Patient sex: F
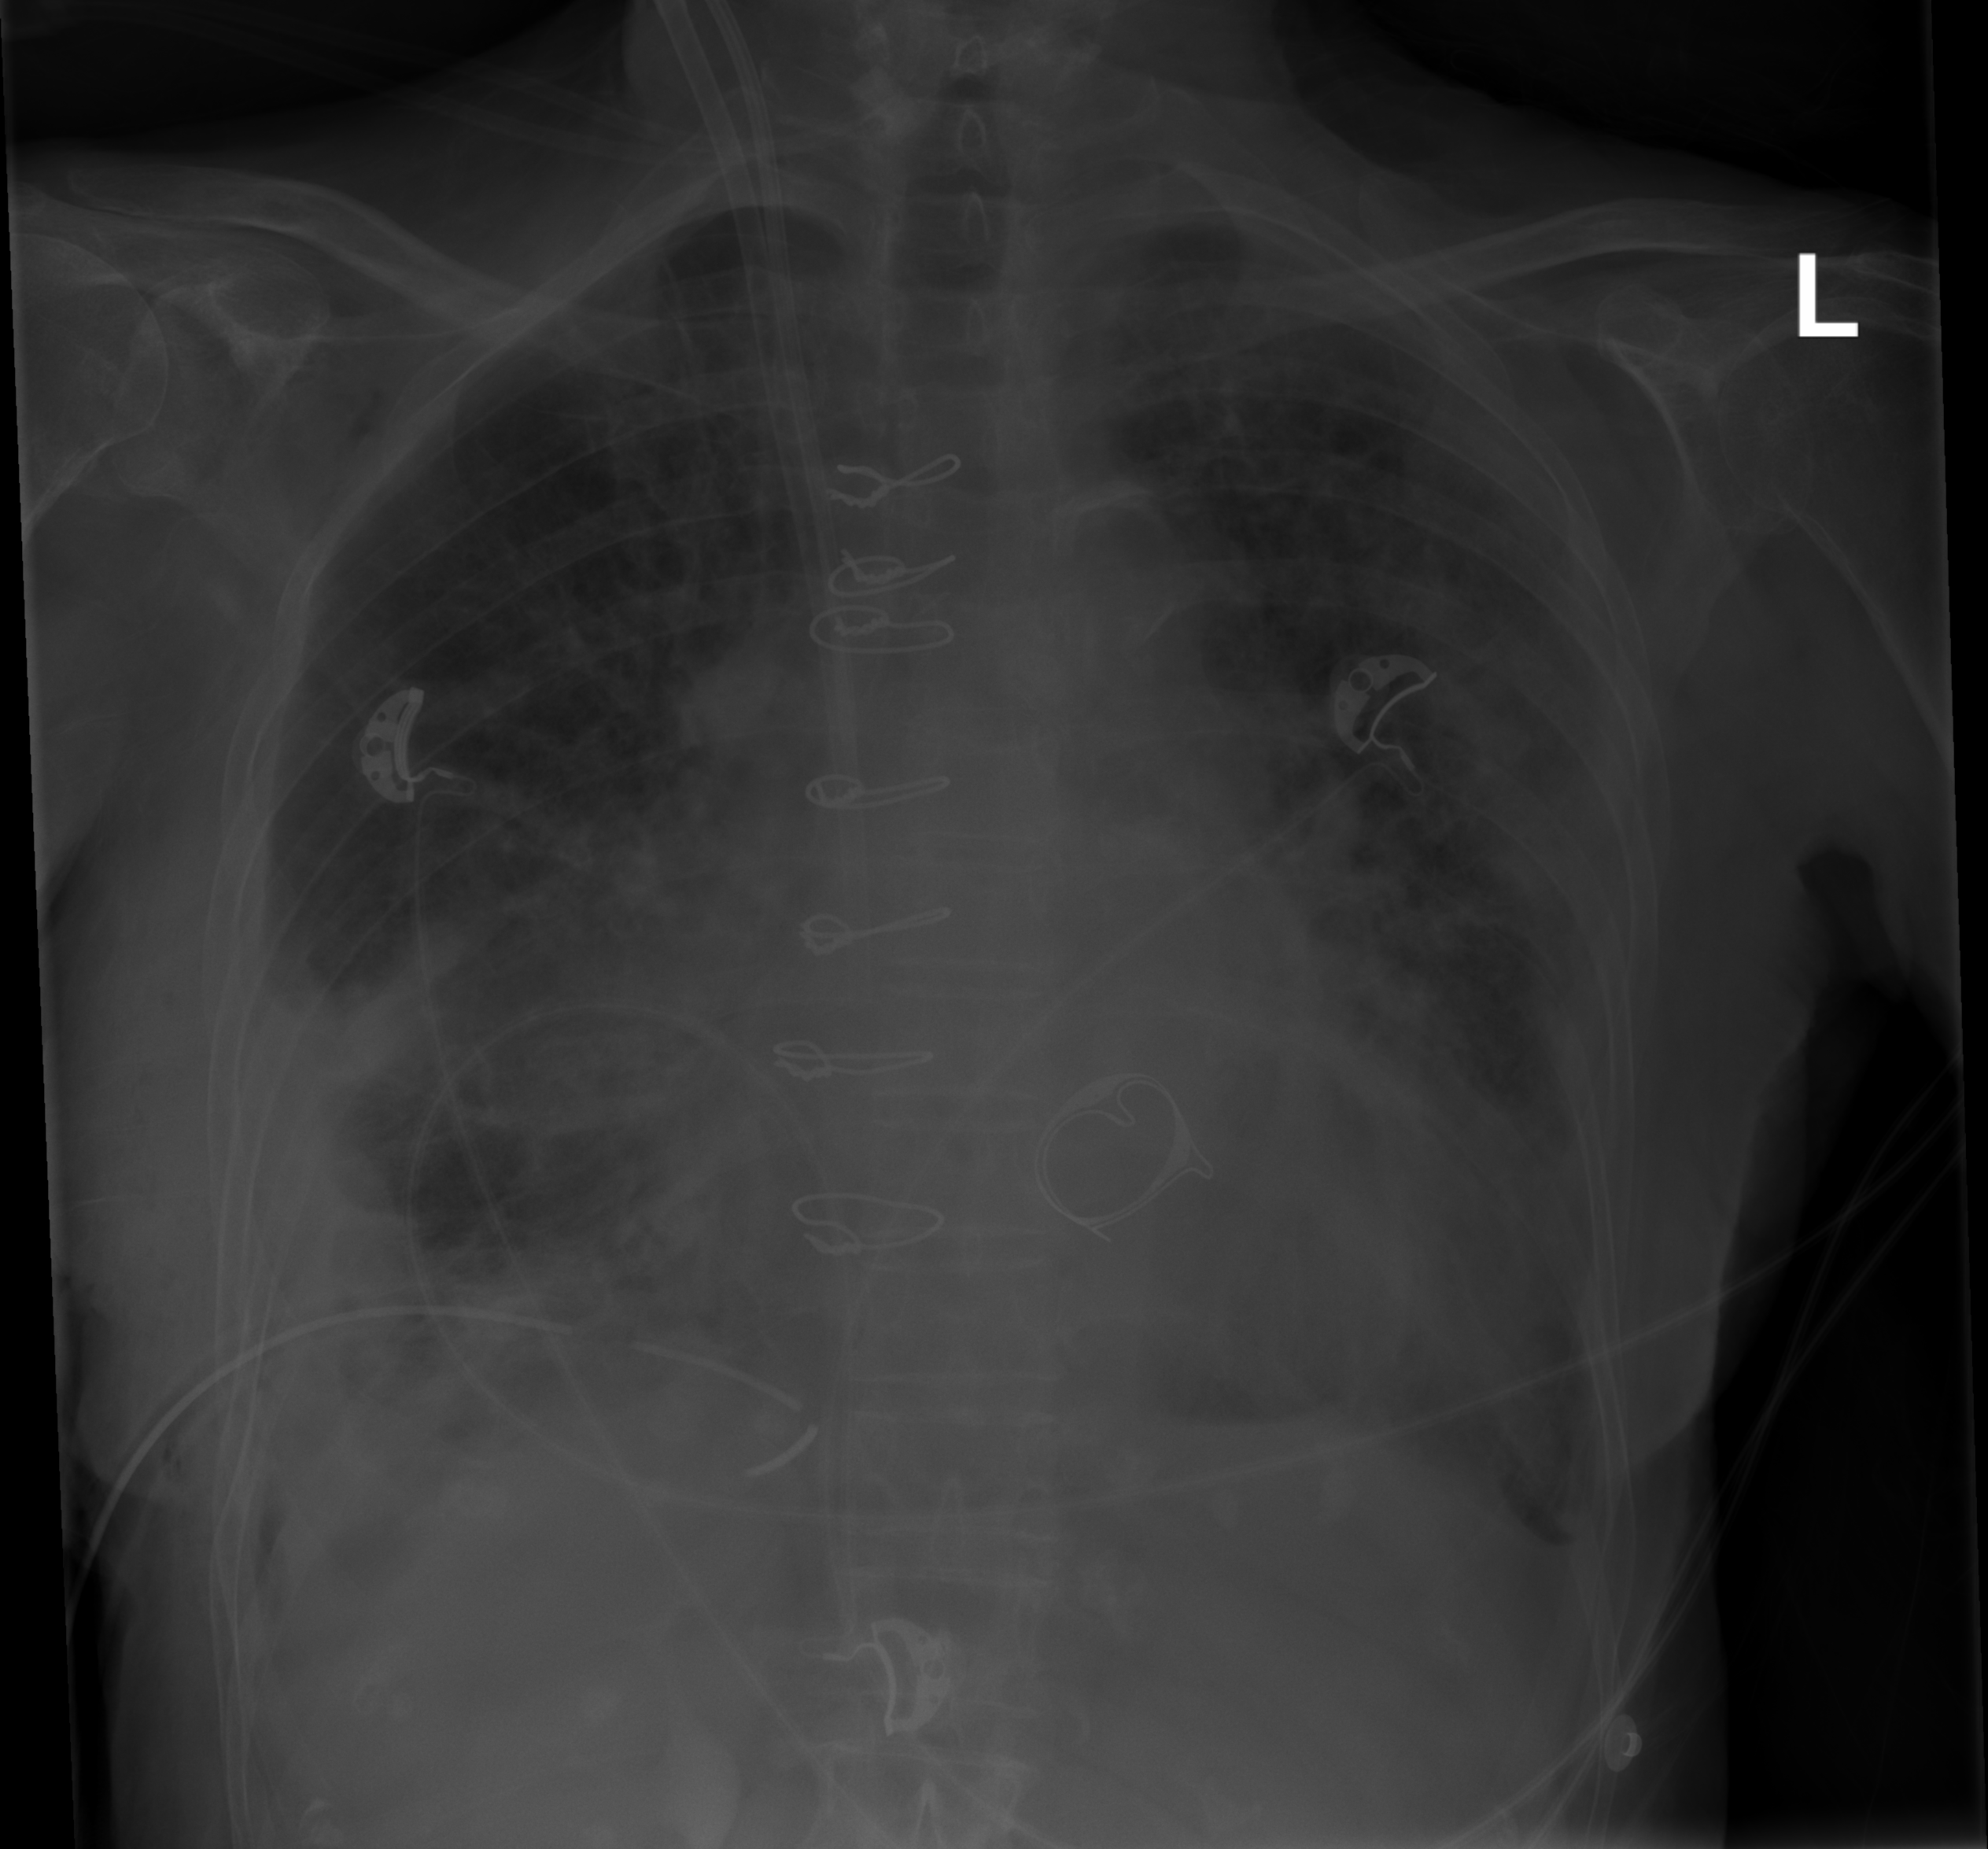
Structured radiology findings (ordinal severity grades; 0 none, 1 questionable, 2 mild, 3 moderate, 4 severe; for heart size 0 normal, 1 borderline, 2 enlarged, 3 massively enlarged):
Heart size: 2
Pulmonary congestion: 0
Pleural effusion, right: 2
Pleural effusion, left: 2
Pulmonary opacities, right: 3
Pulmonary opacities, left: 3
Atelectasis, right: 2
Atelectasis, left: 0